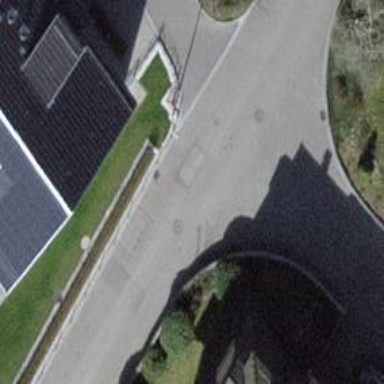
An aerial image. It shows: Residential road with asphalt surface and no sidewalks.